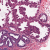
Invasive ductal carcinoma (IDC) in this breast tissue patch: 0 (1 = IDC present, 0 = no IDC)